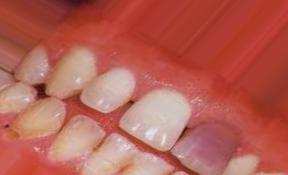
Condition: Tooth Discoloration